Question: I need get it independent if the network connection is active or not.
I need get only dial up connection.
in this picture is default netowork connection name.

Have no idea how do this. I hope this is clear. Thanks in advance!
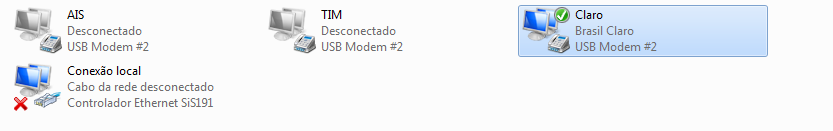
Answer: To find the currently selected default connection for connecting to the internet, which <URL>, you need to read the registry key HKCU\RemoteAccess InternetProfile. This will contain the name of the adapter.
Now the fun part: you will need to use <URL>.
Once you have this downloaded, installed, and reference in your project, you can use code similar to the following:
'''
// Get the default adapter
string defaultAdapter = Registry.GetValue(@"HKEY_CURRENT_USER\RemoteAccess", "InternetProfile", "") as string;
foreach (RasConnection connection in RasConnection.GetActiveConnections())
{
if (connection.EntryName.Equals(defaultAdapter, StringComparison.InvariantCultureIgnoreCase))
{
if (connection.GetConnectionStatus().ConnectionState == RasConnectionState.Connected)
{
// Do something
}
}
// Done searching
break;
}
'''